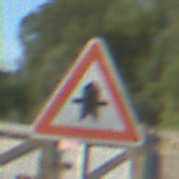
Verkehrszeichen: Vorfahrt
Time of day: MorningAfternoon
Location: Outdoor (Nature)
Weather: Clear
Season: NotSpecified
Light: Natural